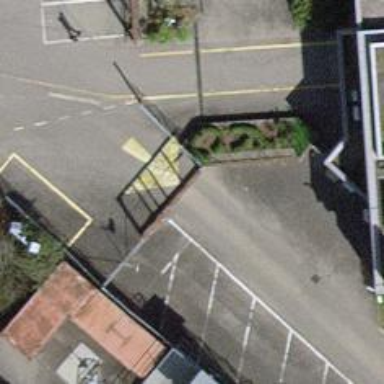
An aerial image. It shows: Gate.